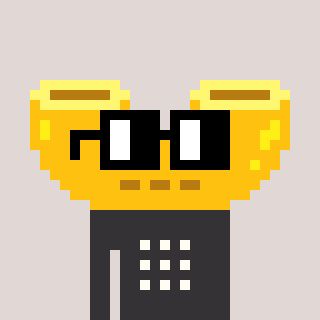
a pixel art character with square black glasses, a macaroni-shaped head and a grayscale-colored body on a warm background